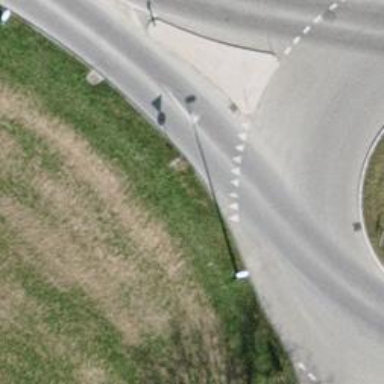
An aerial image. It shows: Road with "give way" sign.